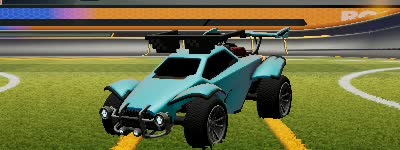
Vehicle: octane